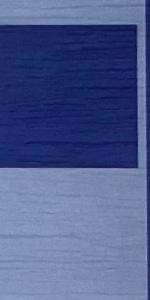
Label: Empty